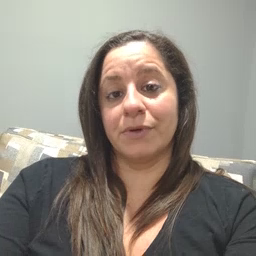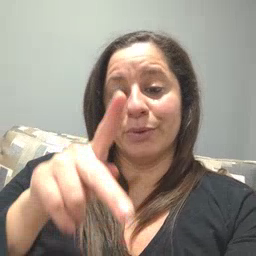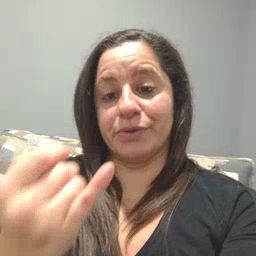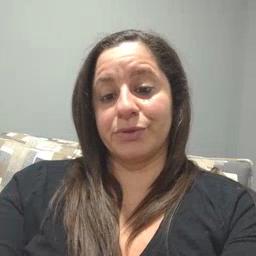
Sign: pajamas